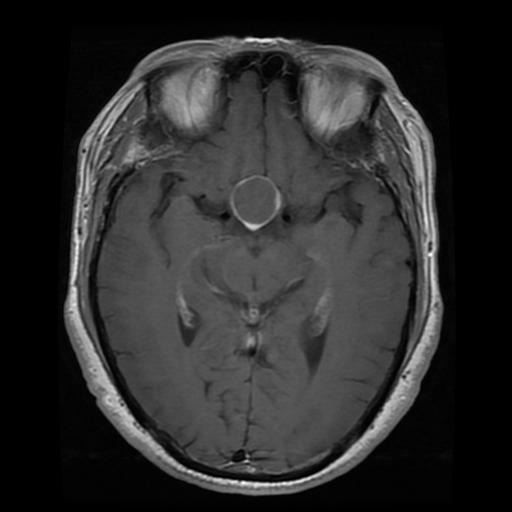
Label: pituitary